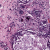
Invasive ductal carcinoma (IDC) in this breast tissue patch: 0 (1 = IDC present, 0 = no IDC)